RGB frame:
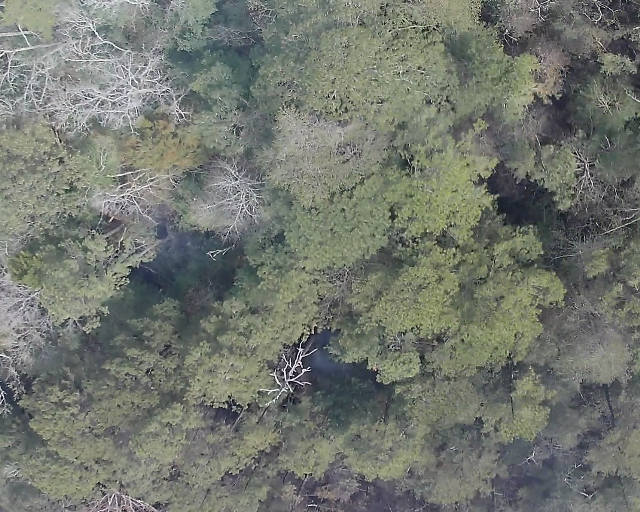
Thermal frame:
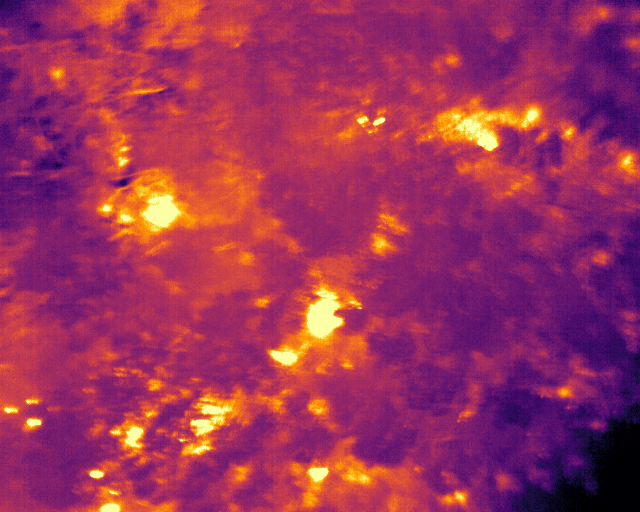
Captured: 2026-02-26 03:41:01
Pixels at or above 80 °C: 162 (fraction of frame: 0.0004944)